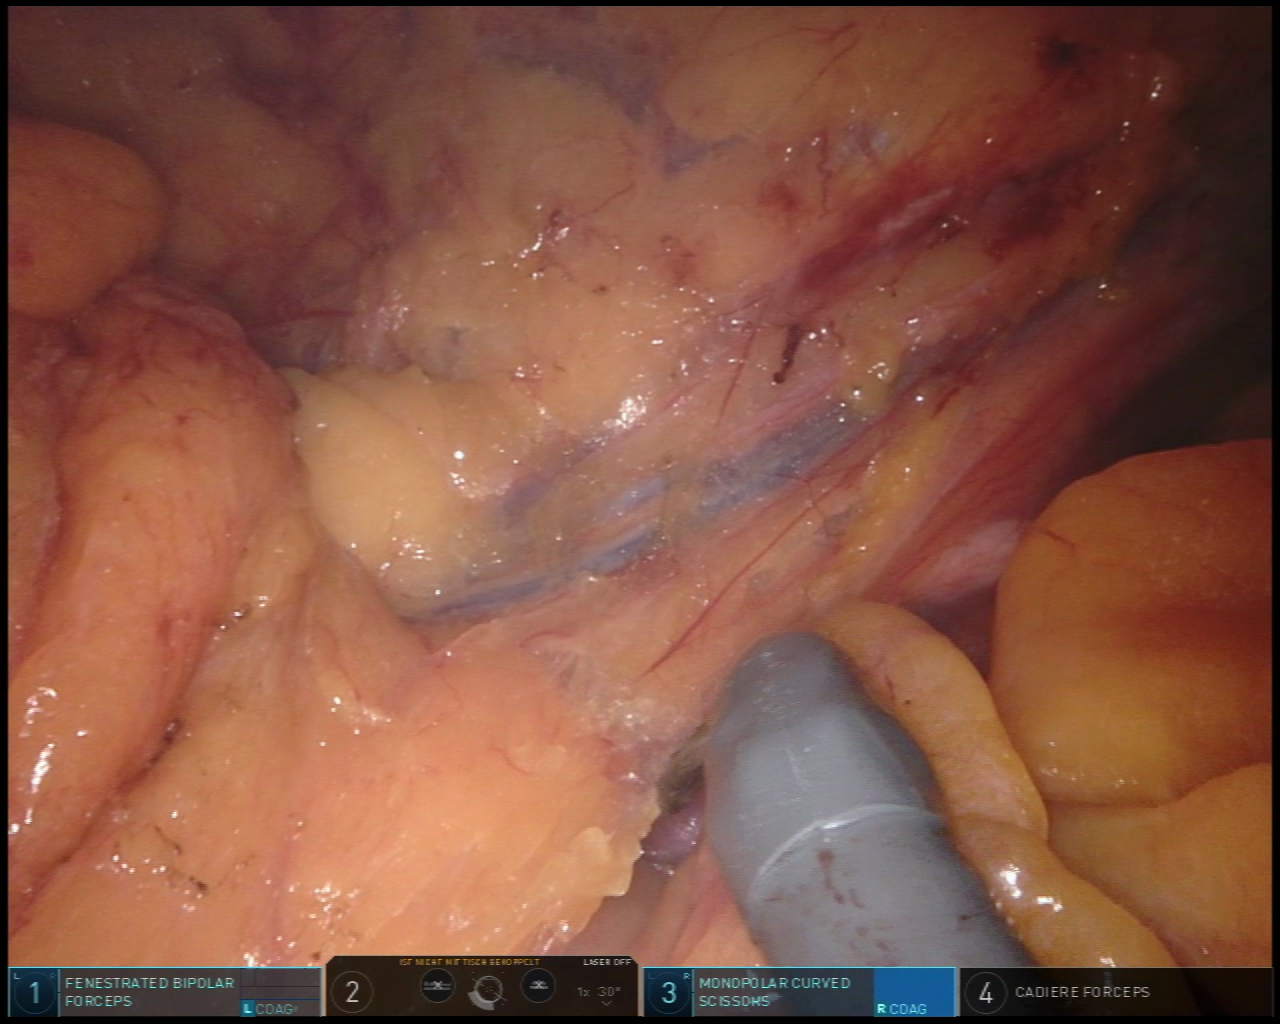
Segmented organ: ureter
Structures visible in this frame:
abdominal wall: no
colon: no
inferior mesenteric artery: no
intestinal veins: no
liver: no
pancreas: no
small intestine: no
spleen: no
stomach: no
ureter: yes
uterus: no
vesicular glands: no